Aerial crown-view tile of a tropical tree (Barro Colorado Island, Panama), acquired 20241112:
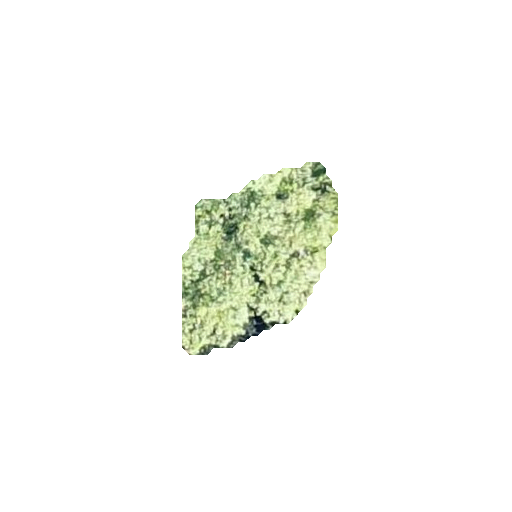
Species: Hieronyma alchorneoides
GBIF accepted scientific name: Hieronyma alchorneoides
Crown area: 32.522 m²